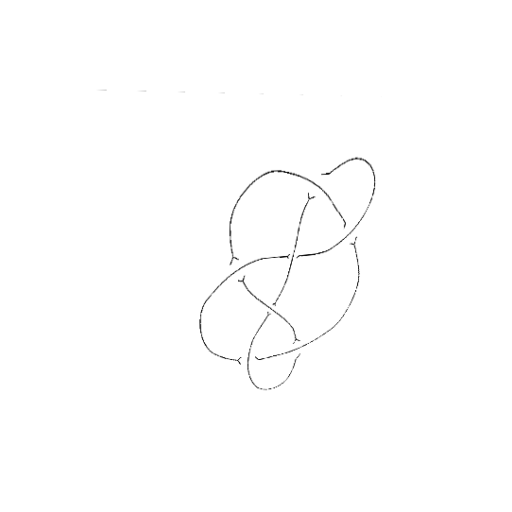
Crossing number: 7